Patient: sex F, age 76
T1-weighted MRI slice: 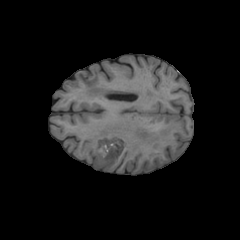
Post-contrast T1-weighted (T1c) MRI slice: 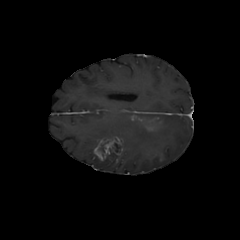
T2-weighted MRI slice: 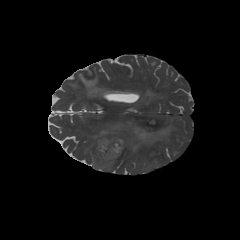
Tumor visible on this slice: yes
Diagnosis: Glioblastoma, IDH-wildtype
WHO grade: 4